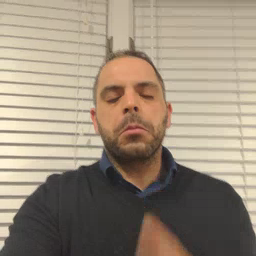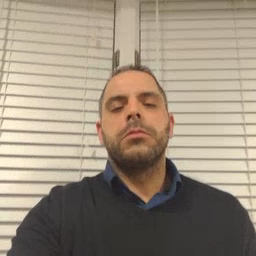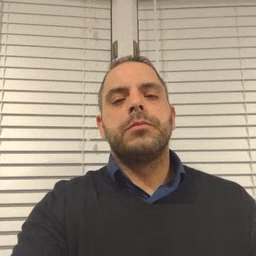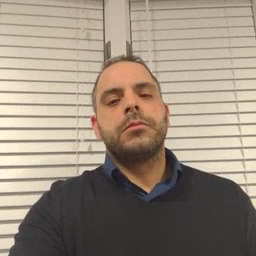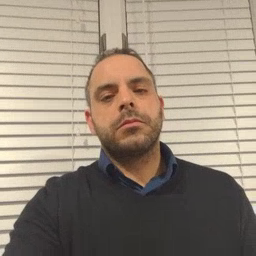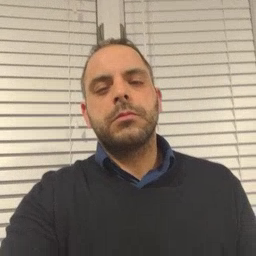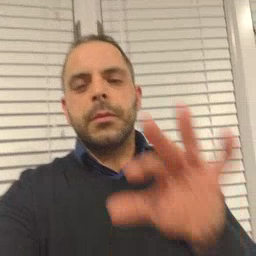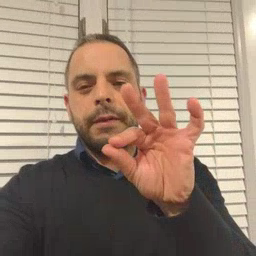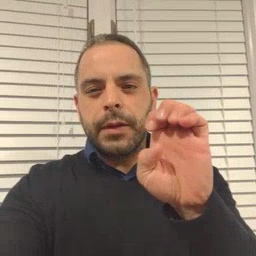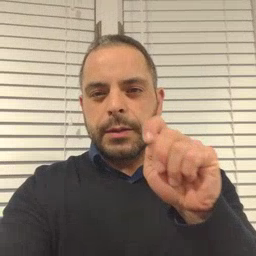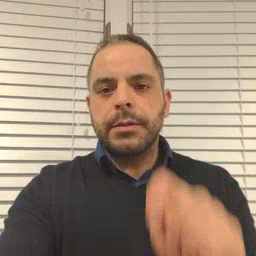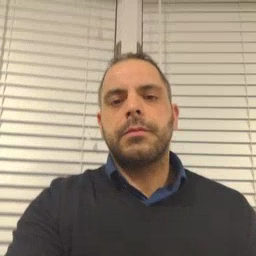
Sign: feet